Aerial crown-view tile of a tropical tree (Barro Colorado Island, Panama), acquired 20250818:
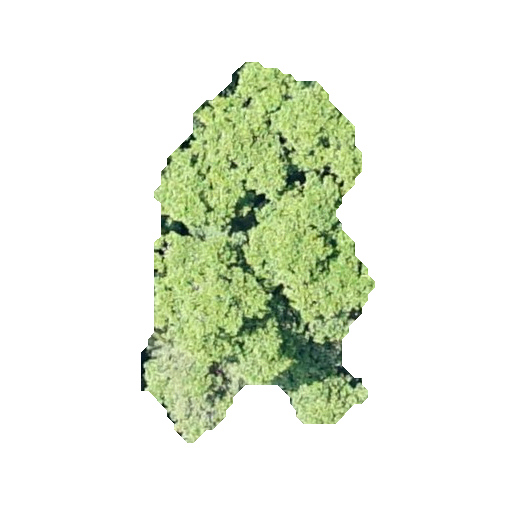
Species: Alseis blackiana
GBIF accepted scientific name: Alseis blackiana
Crown area: 89.009 m²